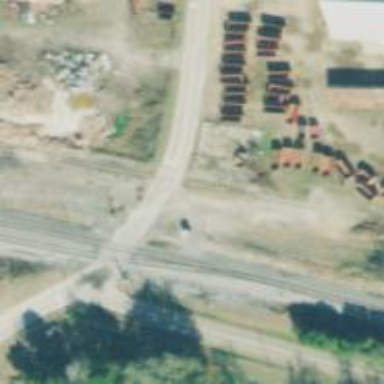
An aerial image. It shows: Loading ramp for railways.